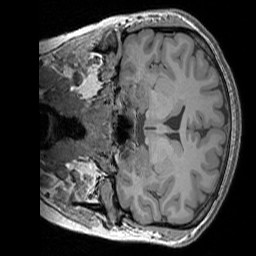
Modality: T1w
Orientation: coronal
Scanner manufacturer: siemens
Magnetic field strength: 3 T
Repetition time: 1.83 s
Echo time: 0.00303 s